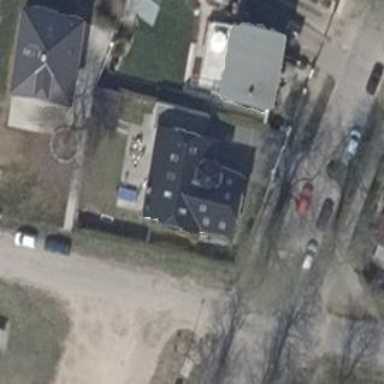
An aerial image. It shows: House with half-hipped roof shape.